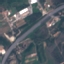
Land use / land cover: Highway